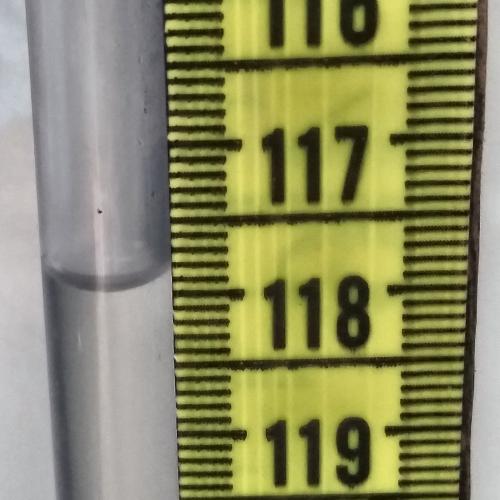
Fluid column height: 117.9 cm